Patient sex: F
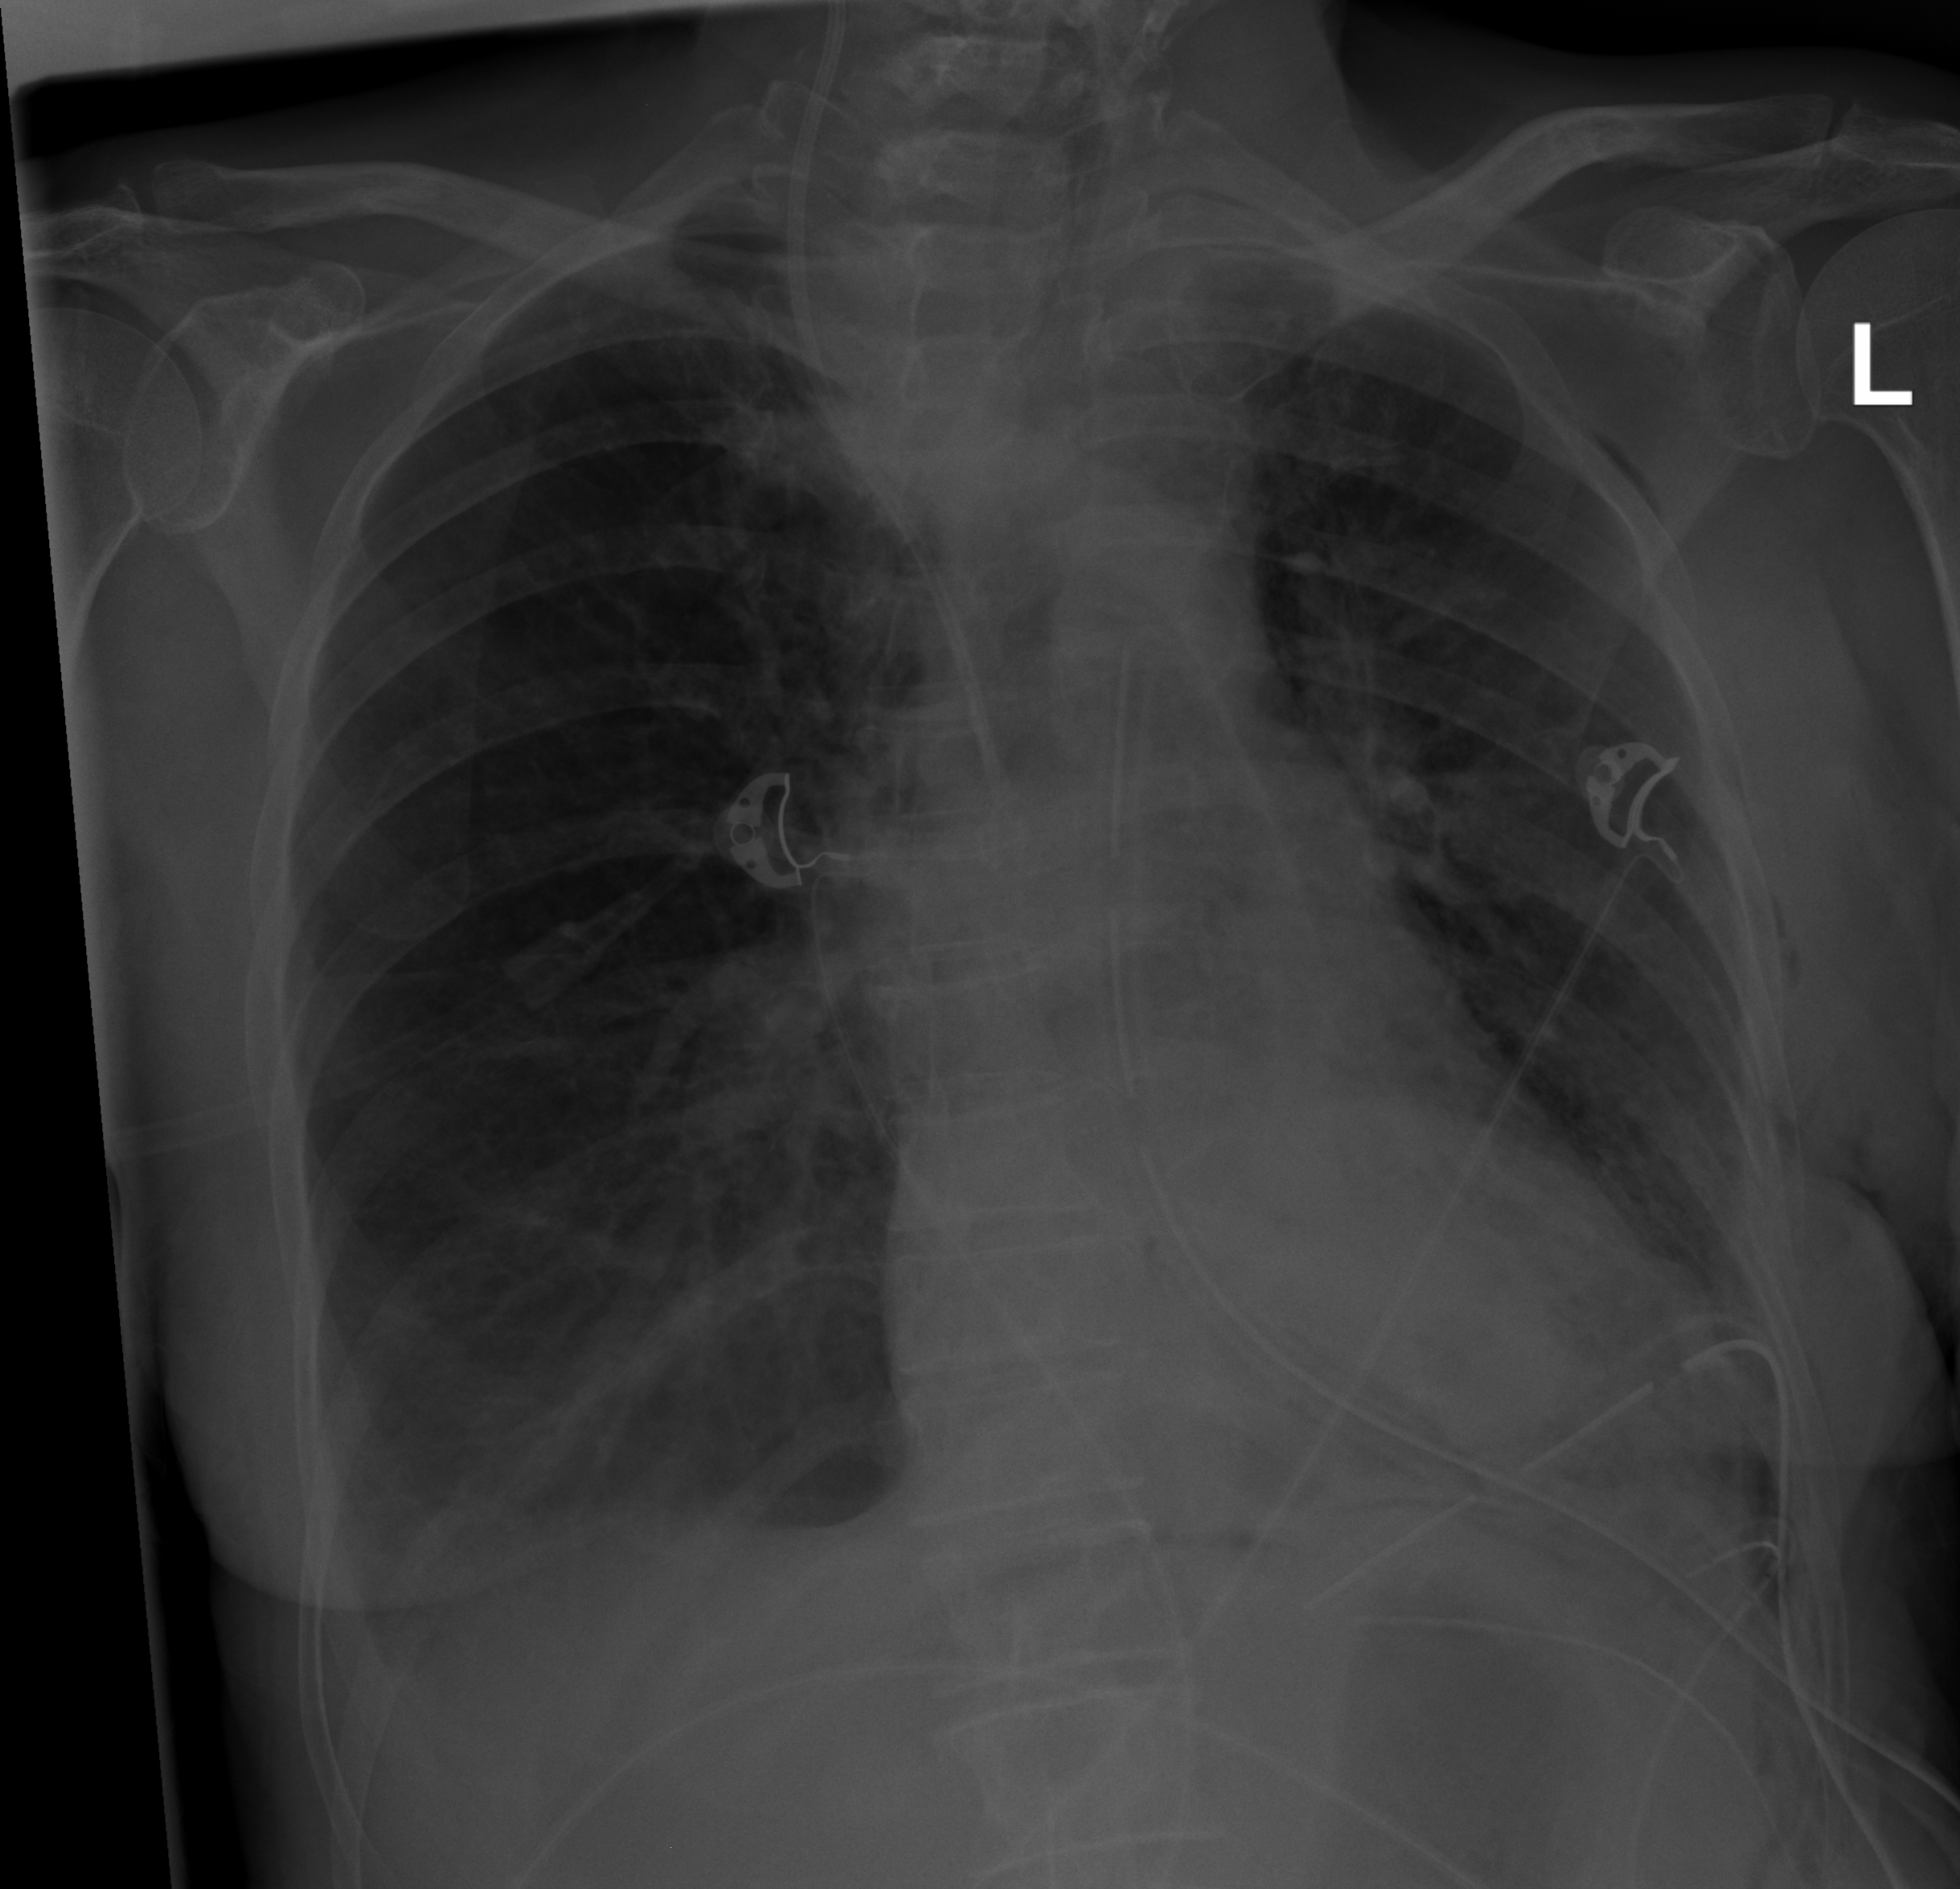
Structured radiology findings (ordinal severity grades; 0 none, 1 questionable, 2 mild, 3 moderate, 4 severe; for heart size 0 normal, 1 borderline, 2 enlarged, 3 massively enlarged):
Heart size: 0
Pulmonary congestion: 0
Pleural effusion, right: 2
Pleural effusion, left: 0
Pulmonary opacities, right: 0
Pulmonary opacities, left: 0
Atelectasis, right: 0
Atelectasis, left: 0